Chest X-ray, PA view. Patient: 44 years old, sex F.
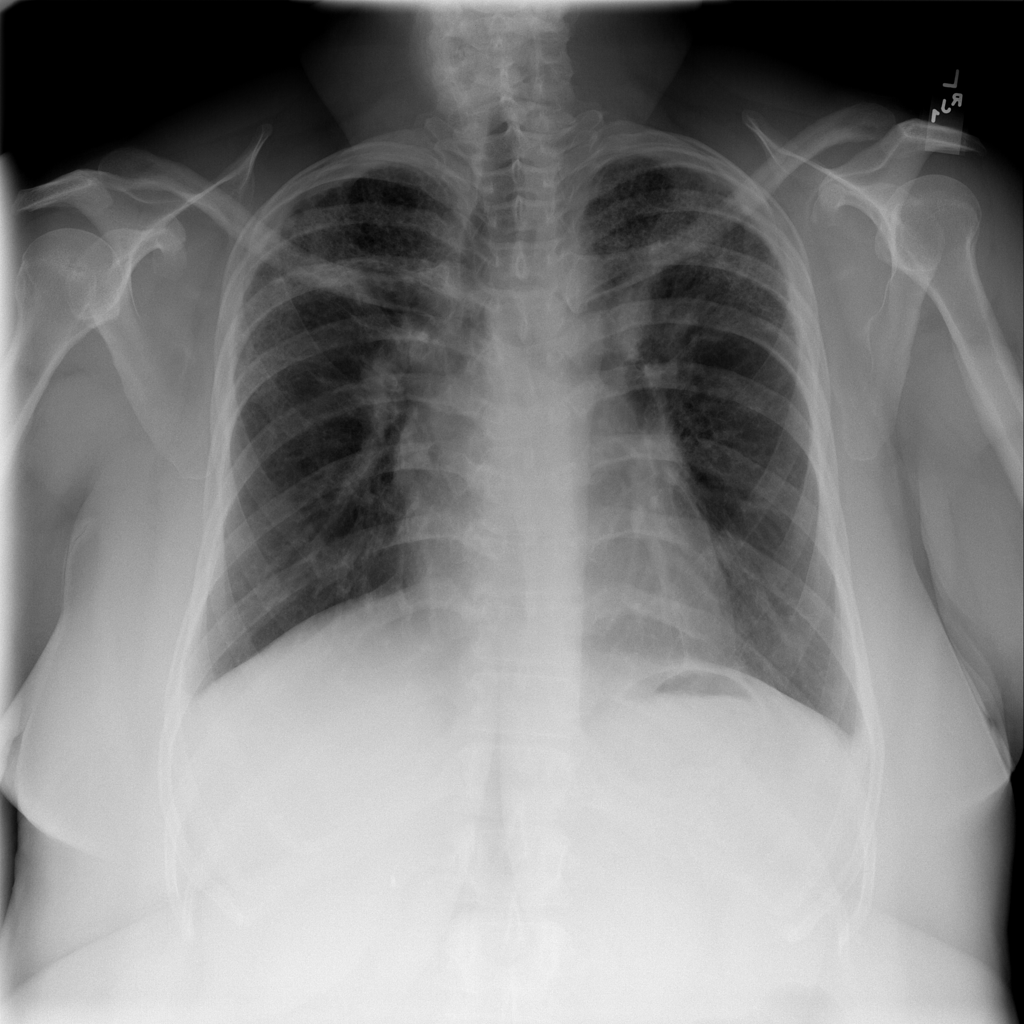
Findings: Infiltration